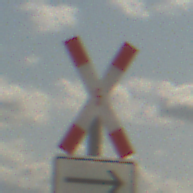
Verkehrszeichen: Andreaskreuz
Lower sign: RichtungsangabeDurchPfeile4
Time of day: Midday
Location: Outdoor (Beach)
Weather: PartlyCloudy
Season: NotSpecified
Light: Natural